Question: i have rotationmatrixes in a "selfmade" GL coordinate system, and want to apply them to a collada coordinate system.
I know i need a Matrix to multiply the GL rotations to convert them into the collada coordinate system ( where Z is actually UP).
The coordinate systems are shown in the picture here :

i need the conversion from the left system to the right..for more understanding:
ColladaMatrix=GLRotMatrix*NeededMatrix
Does someone know the matrix i need?
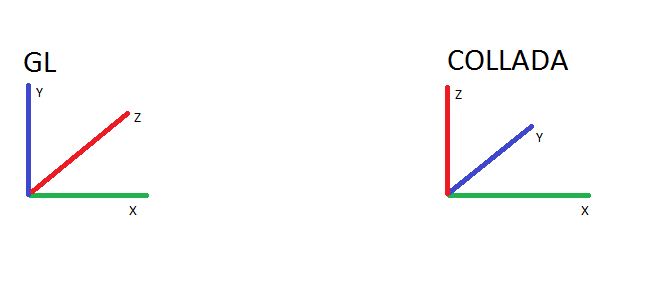
Answer: I think that you need to multiply by to change the basis of your rotation matrix.
Indeed, the ColladaMatrix is the one that does ([col] mean in the collada coordinates, [gl] in the GL coordinates)
y[col] = R[col,col] x[col]
but if you want to use the GL matrix, you need to transform the x[col] into GL coordinates, then apply the rotation in the GL basis and finally come back to the Collada coordinates. So
y[col] = B[gl->col] R[gl,gl] B[col->gl] x[col]
So,
> R[col,col] = B[gl->col] R[gl,gl] B[col->gl]
and here B[gl->col] and B[col->gl] are the same, so
'''
[1 0 0 [1 0 0
MatrixCollada = 0 0 1 * MatrixGL * 0 0 1
0 1 0] 0 1 0]
'''
Hope it helps!
: The same happen when diagonalizing a matrix (which is actually a change of basis), you need to pre- and post-multiply the matrix that you want to diagonalize.
Edit: I wrote the two coordinates systems for the matrices, because in general, a matrix can send a vector from a coordinate system to another one. This makes it more clear.